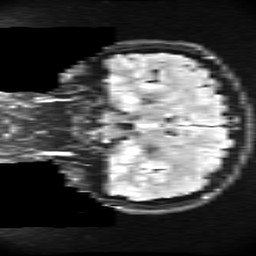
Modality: FLAIR
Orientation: coronal
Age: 25
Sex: female
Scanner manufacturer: ge
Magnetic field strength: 3 T
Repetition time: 11 s
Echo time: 0.1497 s